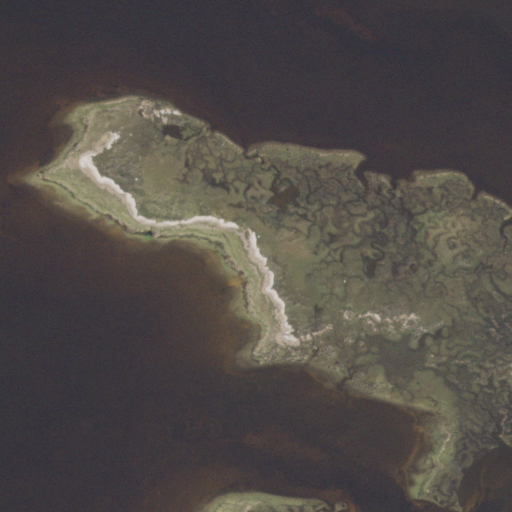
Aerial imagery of cape in Florida named Hardy Point containing open water, herbaceous wetlands, and woody wetlands